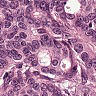
Metastatic tissue present: yes